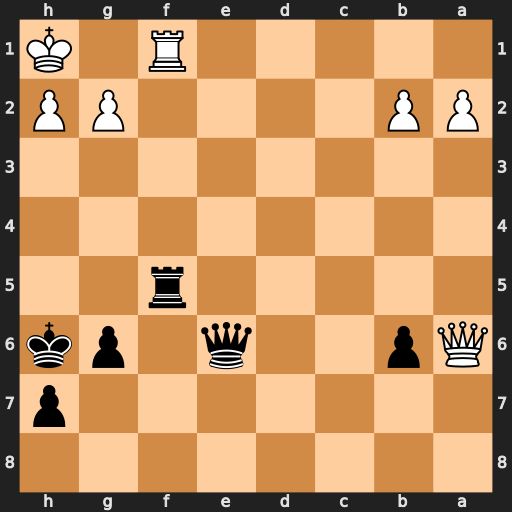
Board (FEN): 8/7p/Qp2q1pk/5r2/8/8/PP4PP/5R1K
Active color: b
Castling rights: -
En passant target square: -
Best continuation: b5 Qxb5 Rxb5